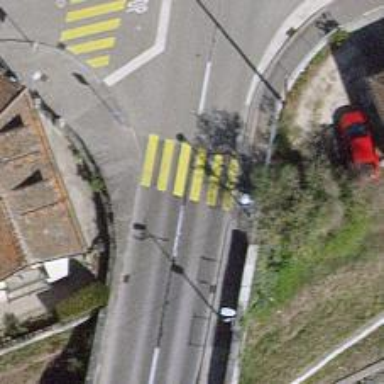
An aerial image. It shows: Marked crossing with zebra markings on the road.